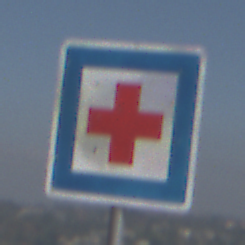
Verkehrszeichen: ErsteHilfe
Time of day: Midday
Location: Outdoor (Nature)
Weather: PartlyCloudy
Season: NotSpecified
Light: Natural